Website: slack
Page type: payment
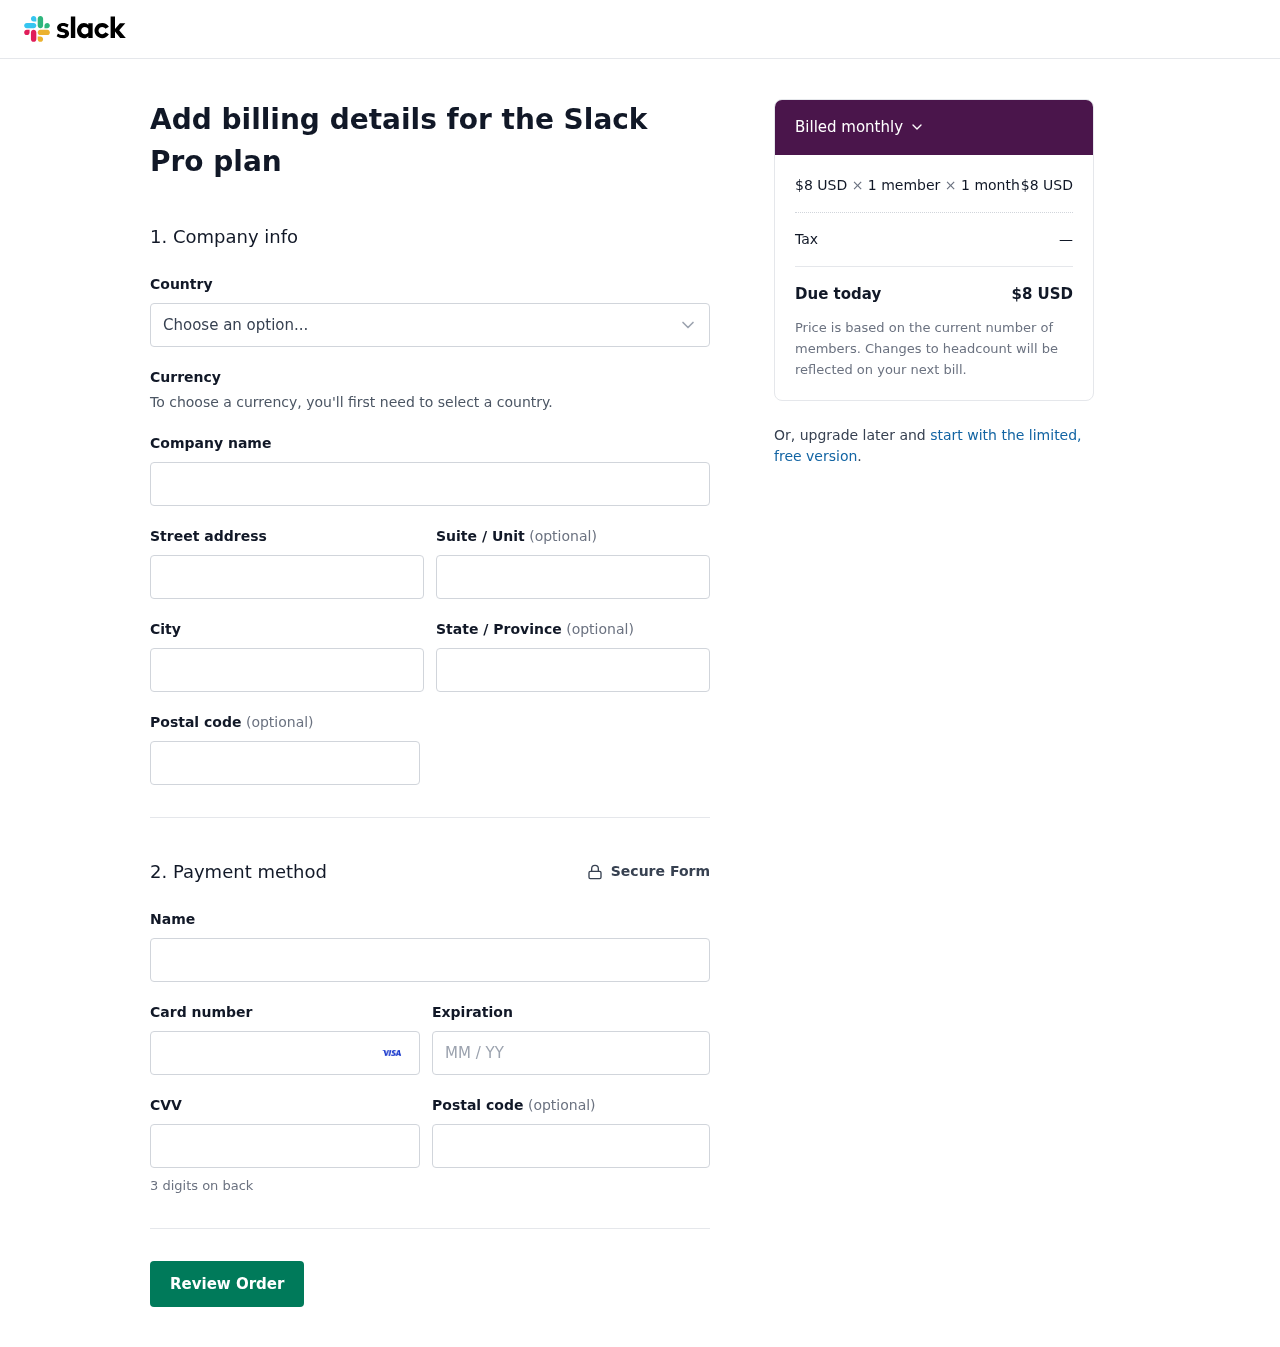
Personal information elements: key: PII_COUNTRY
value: United States
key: PII_STREET
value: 9177 Harmon Point
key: PII_CITY
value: Randyton
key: PII_STATE
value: California
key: PII_POSTCODE
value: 10985
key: PII_FULLNAME
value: Paul Jackson
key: PII_CARD_NUMBER
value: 4312 8652 2479 8794
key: PII_CARD_EXPIRY
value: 01/29
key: PII_CARD_CVV
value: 111
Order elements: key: ORDER_PRICE_PER_MEMBER
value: $8 USD
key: ORDER_NUM_MEMBERS
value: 1 member
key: ORDER_NUM_MONTHS
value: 1 month
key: ORDER_SUBTOTAL
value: $8 USD
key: ORDER_TAX
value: —
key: ORDER_TOTAL
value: $8 USD